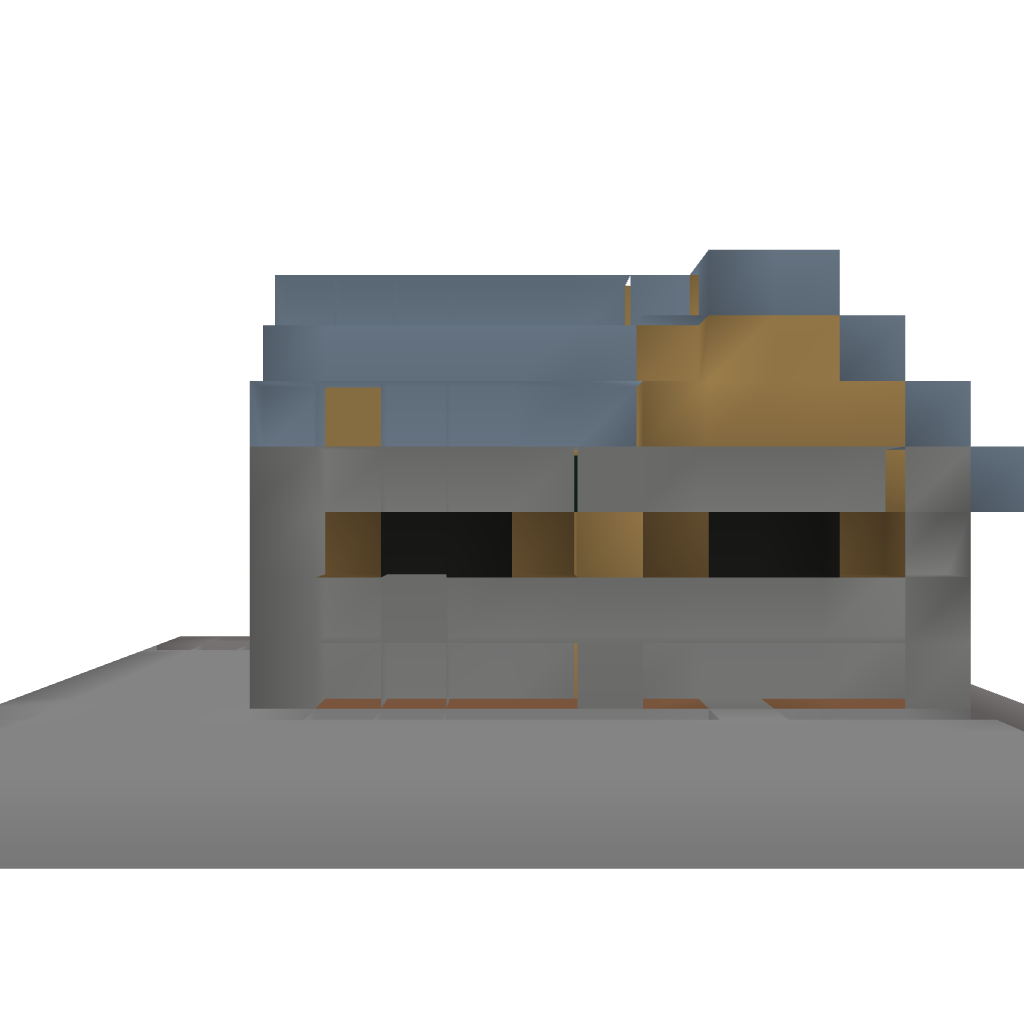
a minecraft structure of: Blocks Ahoy Hotel